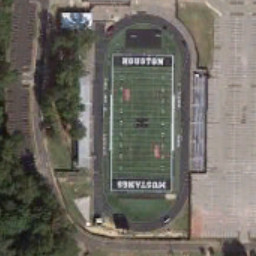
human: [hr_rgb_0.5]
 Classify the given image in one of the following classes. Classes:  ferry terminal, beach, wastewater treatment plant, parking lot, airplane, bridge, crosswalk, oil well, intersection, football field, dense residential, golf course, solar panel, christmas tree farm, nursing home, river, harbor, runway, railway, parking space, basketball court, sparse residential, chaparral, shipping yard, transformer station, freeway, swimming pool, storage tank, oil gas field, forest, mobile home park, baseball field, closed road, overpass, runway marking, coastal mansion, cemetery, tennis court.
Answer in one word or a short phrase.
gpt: football field